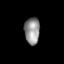
Tissue: skin
Cell type: Others
Senescence score: 0.7842
Nuclear area (px): 405
Mean DAPI intensity: 144.252